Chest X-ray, PA view. Patient: 56 years old, sex F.
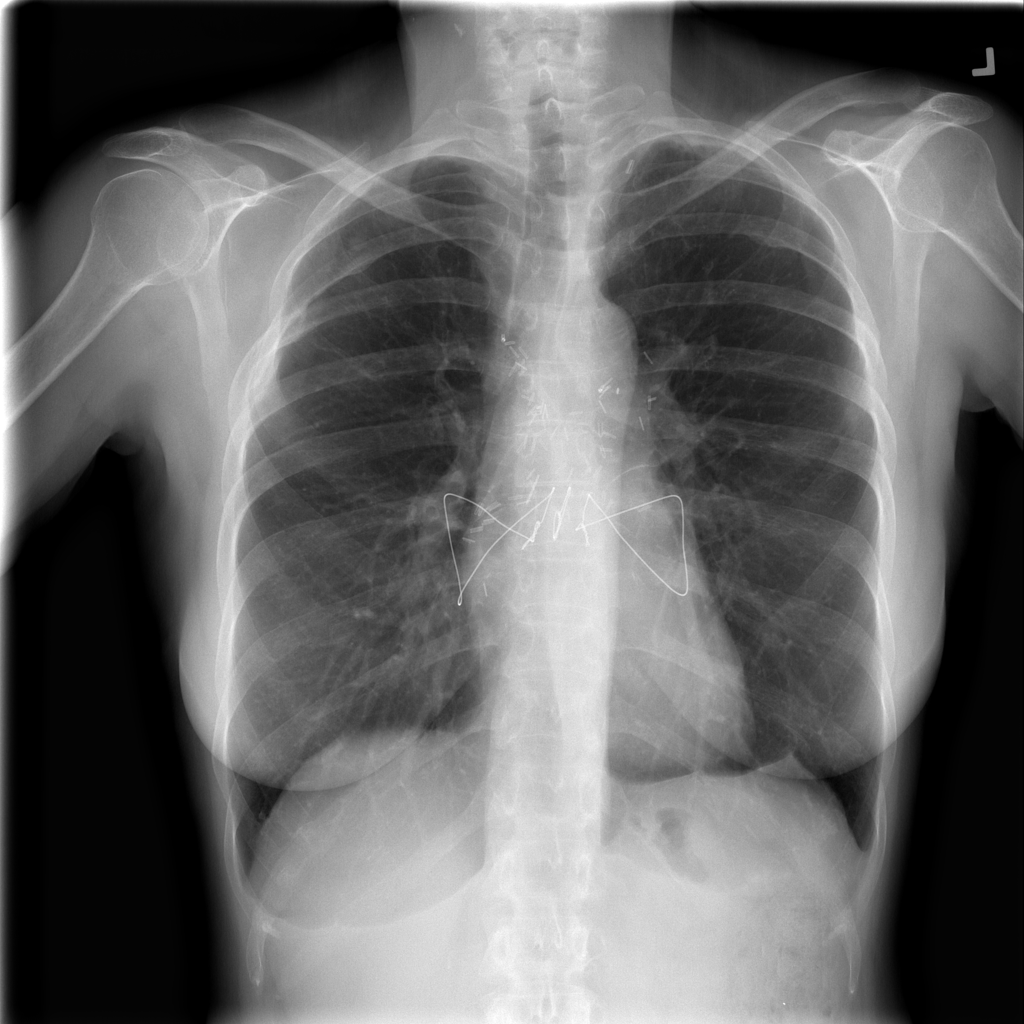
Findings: No Finding